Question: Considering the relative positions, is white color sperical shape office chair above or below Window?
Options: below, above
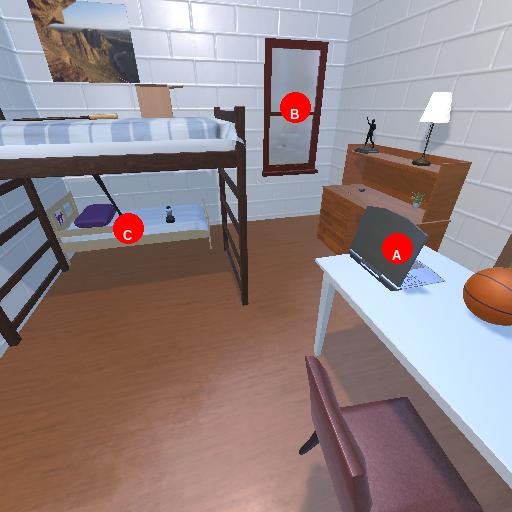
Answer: below